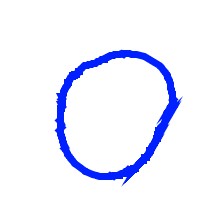
Shape: circle